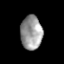
Tissue: lung
Cell type: Myeloid cells
Senescence score: 0.2054
Nuclear area (px): 718
Mean DAPI intensity: 154.809